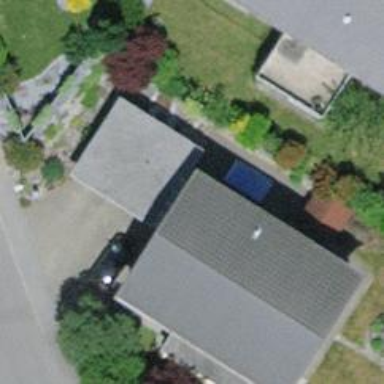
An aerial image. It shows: Garage.